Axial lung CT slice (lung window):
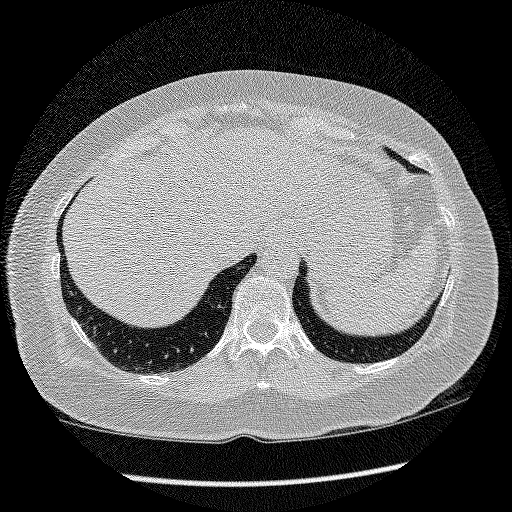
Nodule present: no